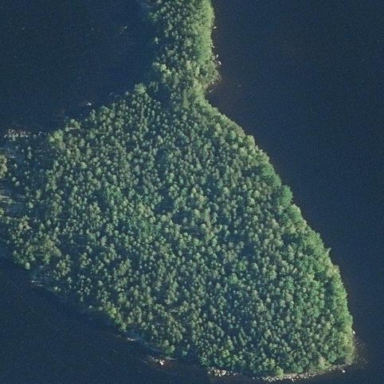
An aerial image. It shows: Islet covered with woodland.